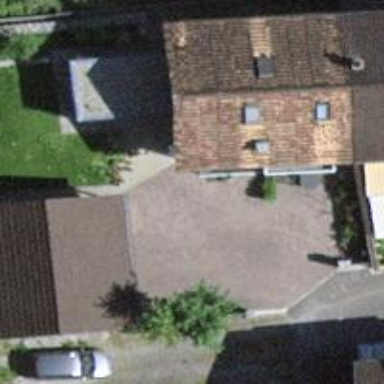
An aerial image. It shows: Simple house.